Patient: sex M, age 58
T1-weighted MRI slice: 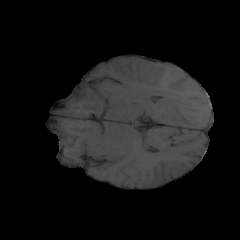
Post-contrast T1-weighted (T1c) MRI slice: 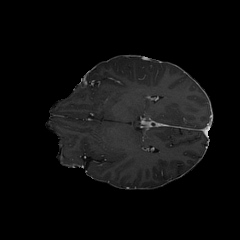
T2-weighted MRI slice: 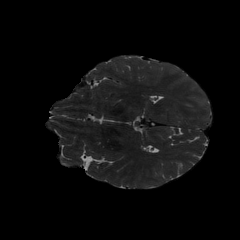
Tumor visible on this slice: yes
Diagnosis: Glioblastoma, IDH-wildtype
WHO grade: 4